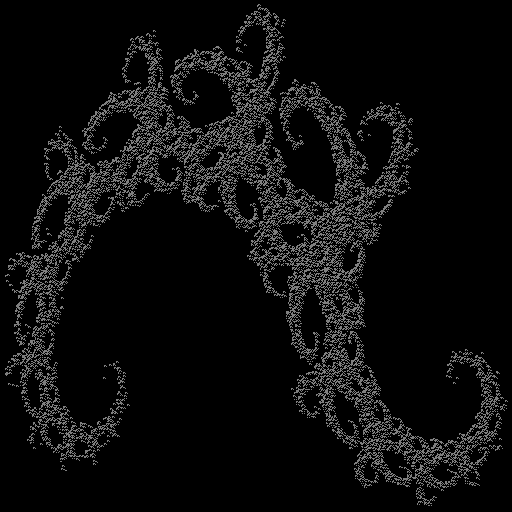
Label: gold_dragon